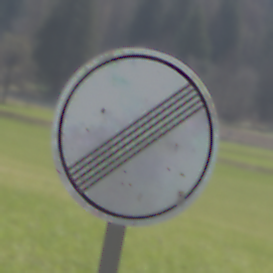
Verkehrszeichen: EndeSaemtlicherBegrenzungen
Umgebung: Outdoor, Nature
Tageszeit: MorningAfternoon
Wetter: PartlyCloudy
Licht: Natural
Jahreszeit: NotSpecified
Kontrast: HighContrast